Question: The following image shows two coordinate systems A and B, positioned in the global frame G:

I need to find quaternion which rotates A to B, but expressed in the frame local to A.
The first part is easy, 'B.conjugate()*A' (subtracting the rotation of 'B' from the rotation of 'A'), which gives p/2 rotation around '(-1,0,0)'. That is obviously correct, since rotating 'A' around the global '-x' axis by 90deg gives 'B'.
Now I need to express that result in the 'A'; the desired result is p/2 around '(0,0,-1)' (that's what global '-x' is in A), but I am not able to get there just with rotation composition.
I can convert the quaternion to angle-axis representation (p/2 around '(-1,0,0)'), rotate the axis as 'A*(-1,0,0)=(0,0,-1)', and convert back to quaternion, but I would like to avoid that conversion if possible.
How to get the rotation using quaternion multiplication only?
---
The code itself is c++, but I check that in python with <URL>:
'''
from minieigen import *
from math import *
A=Quaternion((0,-1,0),pi/2)
B=Quaternion((sqrt(3)/3,-sqrt(3)/3,sqrt(3)/3),(2/3.)*pi)
# rotation in global frame:
rg=B.conjugate()*A # is Quaternion((-1,0,0),pi/2)
# rotation in local frame:
# ?? what now?! hack around with angle-axis
aa=rg.toAngleAxis()
rl=Quaternion(A*aa[1],aa[0]) # is Quaternion((0,0,-1),pi/2)
for q in A,B,rg,rl: print q
'''
which gives:
'''
Quaternion((0,-1,0),1.5707963267948966)
Quaternion((0.5773502691896257,-0.5773502691896257,0.5773502691896257),2.0943951023931953)
Quaternion((-1,-7.850462293418876e-17,-7.850462293418876e-17),1.5707963267948968)
Quaternion((-1.1102230246251568e-16,-7.850462293418877e-17,-1),1.5707963267948968)
'''
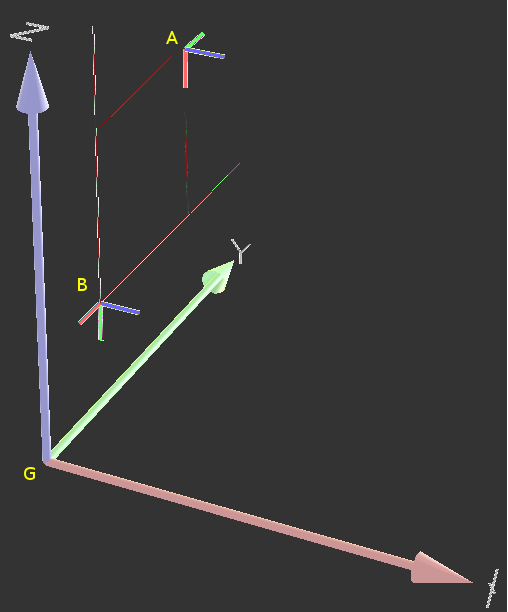
Answer: That was an easy one, but I leave it here for the record:
'''
A*B.conjugate()
'''